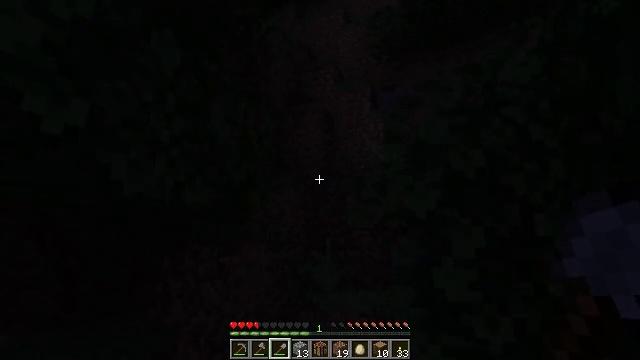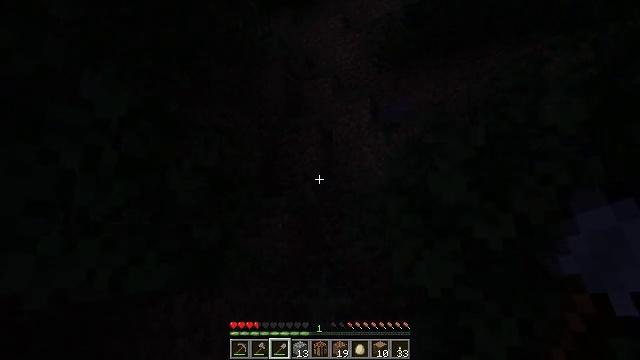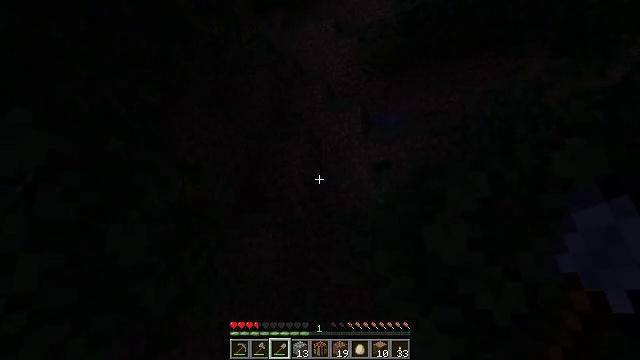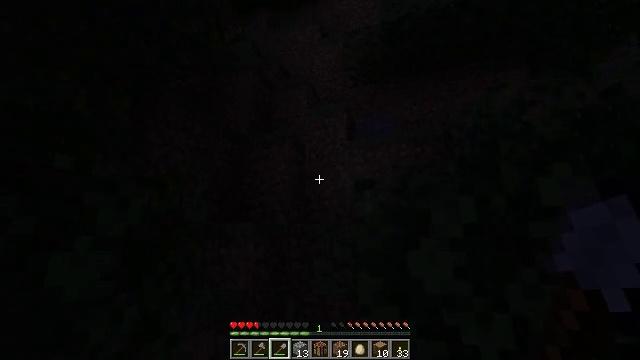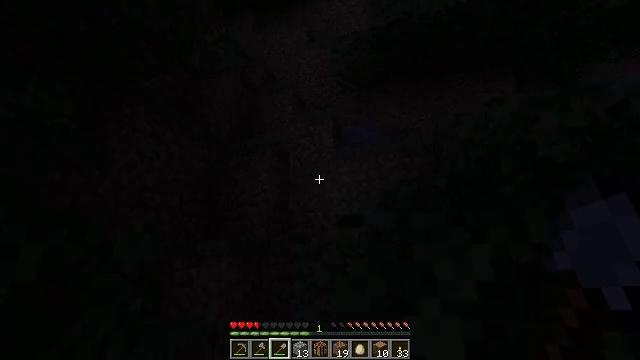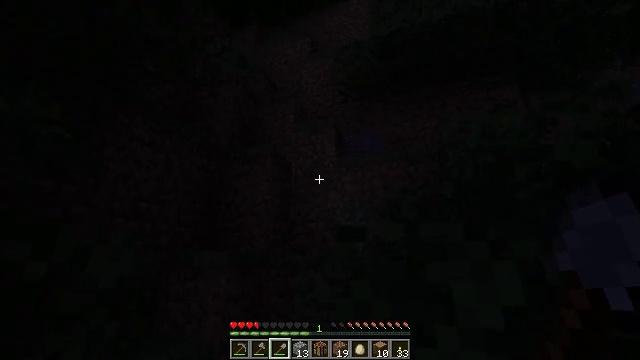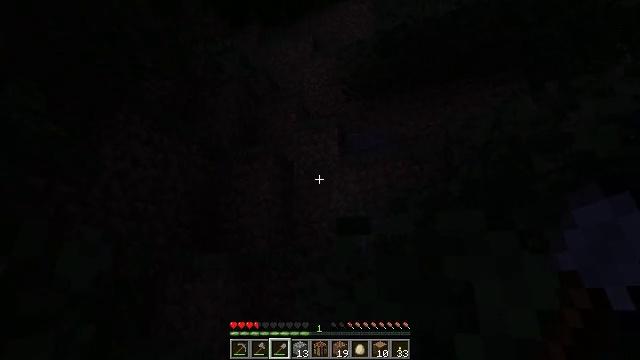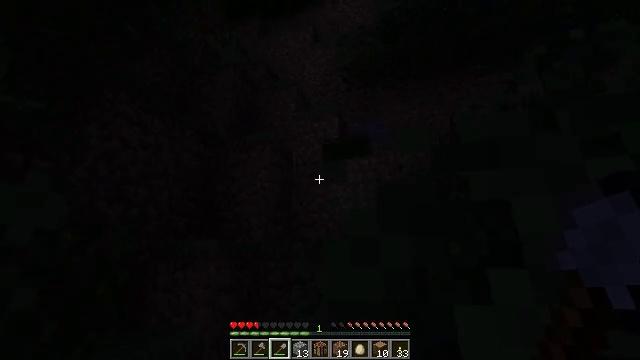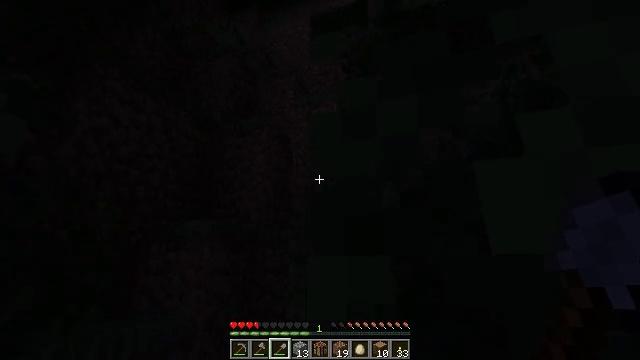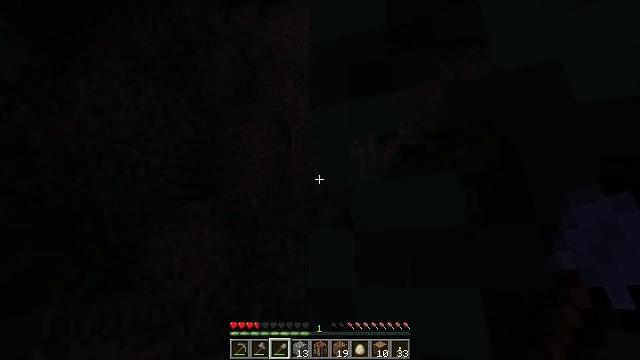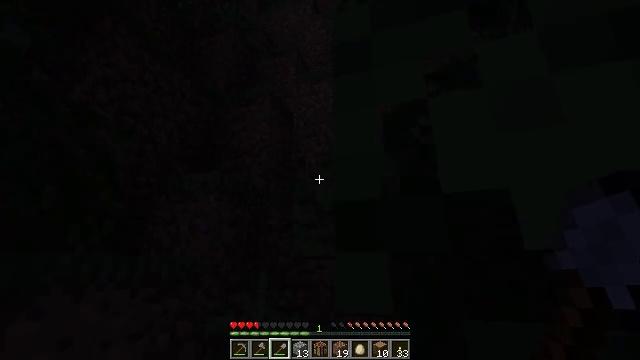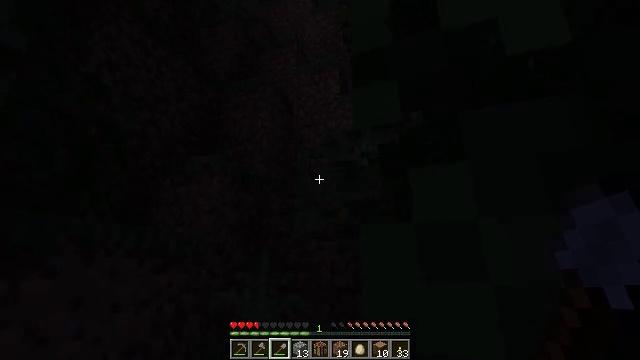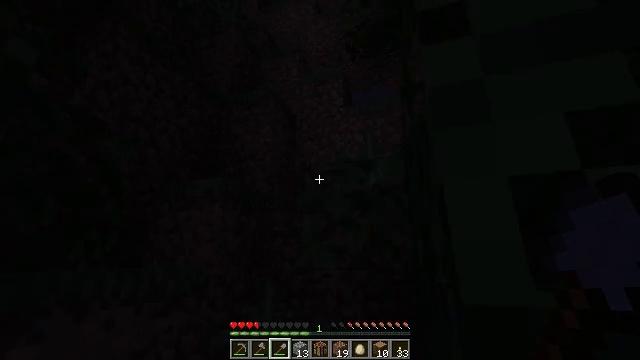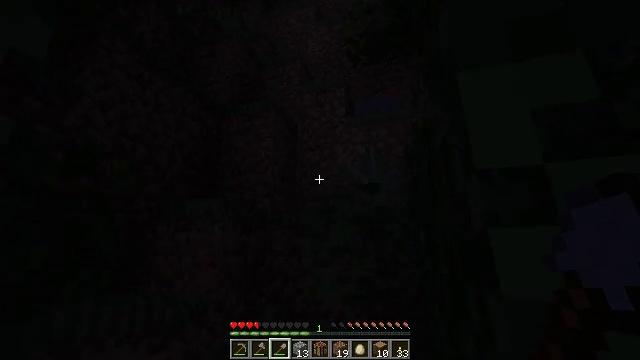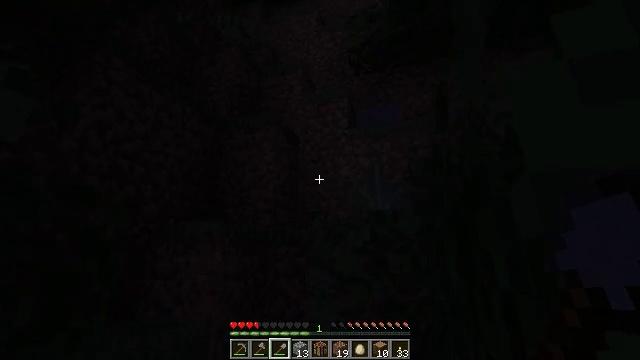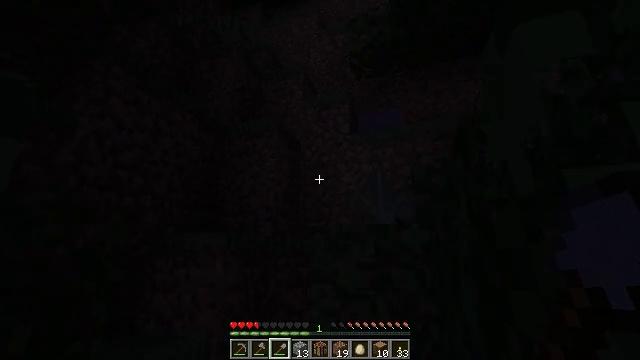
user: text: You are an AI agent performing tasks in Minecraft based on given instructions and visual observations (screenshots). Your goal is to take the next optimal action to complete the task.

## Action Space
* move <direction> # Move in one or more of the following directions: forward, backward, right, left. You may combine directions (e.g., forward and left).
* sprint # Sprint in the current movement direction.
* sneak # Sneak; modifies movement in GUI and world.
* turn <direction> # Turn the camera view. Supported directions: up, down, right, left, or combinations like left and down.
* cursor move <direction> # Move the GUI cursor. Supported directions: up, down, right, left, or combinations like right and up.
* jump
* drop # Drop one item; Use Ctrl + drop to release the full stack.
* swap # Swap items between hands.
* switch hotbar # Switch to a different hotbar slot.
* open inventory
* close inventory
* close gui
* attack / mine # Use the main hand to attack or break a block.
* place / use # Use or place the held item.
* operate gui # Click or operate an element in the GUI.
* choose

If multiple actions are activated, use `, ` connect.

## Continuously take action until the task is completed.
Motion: motion action
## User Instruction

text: Break the fern to clear the area.
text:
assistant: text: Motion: move forward, jump
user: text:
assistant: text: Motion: move forward, turn right, jump
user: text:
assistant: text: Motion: move forward, turn right, jump
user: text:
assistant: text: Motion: move forward, turn right, jump
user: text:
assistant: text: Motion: move forward, turn up
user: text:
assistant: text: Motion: move forward
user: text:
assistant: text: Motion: move forward, jump
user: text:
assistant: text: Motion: move forward, jump
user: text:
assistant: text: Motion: move forward, jump
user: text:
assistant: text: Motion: move forward, jump
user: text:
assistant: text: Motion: move forward, jump
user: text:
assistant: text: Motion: move forward, jump
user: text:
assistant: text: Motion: move forward
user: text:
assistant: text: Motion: move forward
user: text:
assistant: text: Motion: move forward
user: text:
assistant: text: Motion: move forward
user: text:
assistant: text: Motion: move forward, jump
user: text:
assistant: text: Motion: move forward, jump
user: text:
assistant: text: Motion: move forward, jump
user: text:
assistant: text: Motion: move forward, turn right, jump
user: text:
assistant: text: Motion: move forward, turn right, jump
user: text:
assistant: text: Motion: move forward, turn right
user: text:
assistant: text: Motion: move forward, turn right
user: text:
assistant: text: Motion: move forward, turn right
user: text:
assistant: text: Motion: move forward, turn right, jump
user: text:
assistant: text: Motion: move forward, turn right, jump
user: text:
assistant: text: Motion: move forward, jump
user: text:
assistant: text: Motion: move forward, turn right, jump
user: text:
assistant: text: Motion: move forward
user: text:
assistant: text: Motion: move forward